Question: I have a 2D scatter plot, wherein all the points are in fact guaranteed to fall into an equilateral triangle. So I wish to "crop" the region of interest, i.e., the triangle, out of the default square x-y system.

How may I do this? Even better if the method provided can be easily extended to a square, an equilateral pentagon, etc..
: The vertices of the equilateral triangle are '[[0 0.577350269189626];[0.500000000000000 -0.288675134594813];[-0.500000000000000 -0.288675134594813]]'.
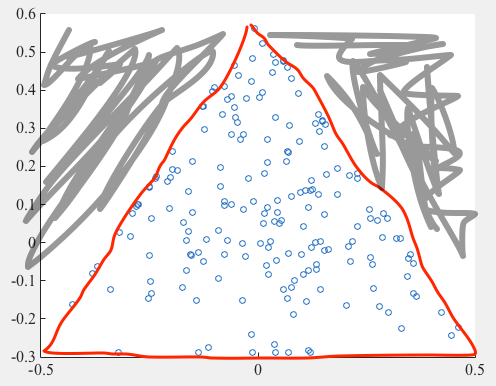
Answer: Use <URL> to produce the effect you want.
'''
%// Define data:
x = rand(1,1000)-.5;
y = rand(1,1000)*.9-.3;
p = [0 0.577350269189626;
0.500000000000000 -0.288675134594813;
-0.500000000000000 -0.288675134594813];
%// Plot data before cropping
figure
plot(x,y,'o');
%// Select points inside the polygon:
ind = inpolygon(x,y,p(:,1),p(:,2));
%// Plot data after cropping
figure
plot(x(ind),y(ind),'o');
%// Plot cropped data with polygon and without axes:
figure
patch(p(:,1), p(:,2), 'w', 'edgecolor', 'r') %// polygon white background and red border
hold on
plot(x(ind),y(ind),'o'); %// plot points after polygon
axis off %// remove axes
'''
Here are the three example figures: